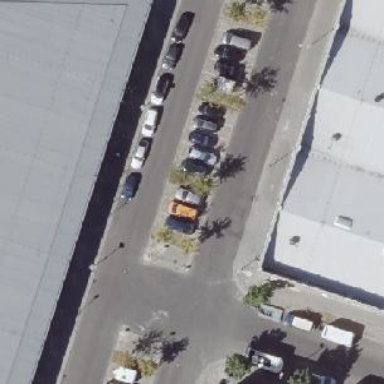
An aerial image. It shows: Parking area with surface made of sett.